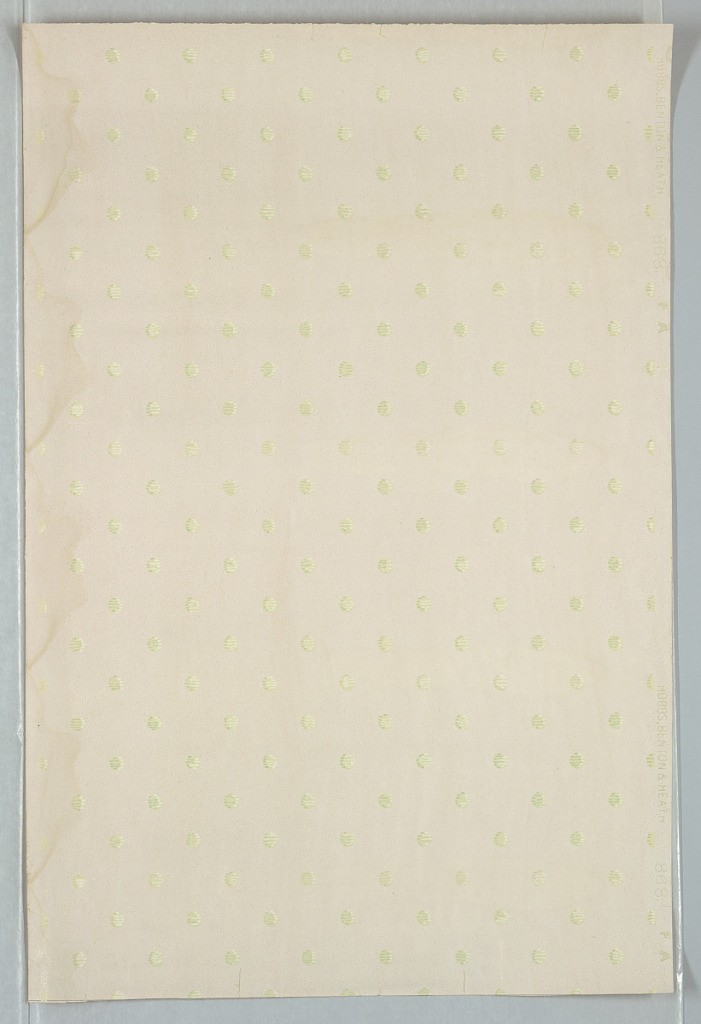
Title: Ceiling paper
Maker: Hobbs, Benton & Heath, Hoboken, New Jersey
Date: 1905–1915
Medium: Machine-printed paper, liquid mica
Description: Polka dot pattern with striped green dots resembling stitchwork or applique with a tromp l'oeil effect. Printed on spotted background.